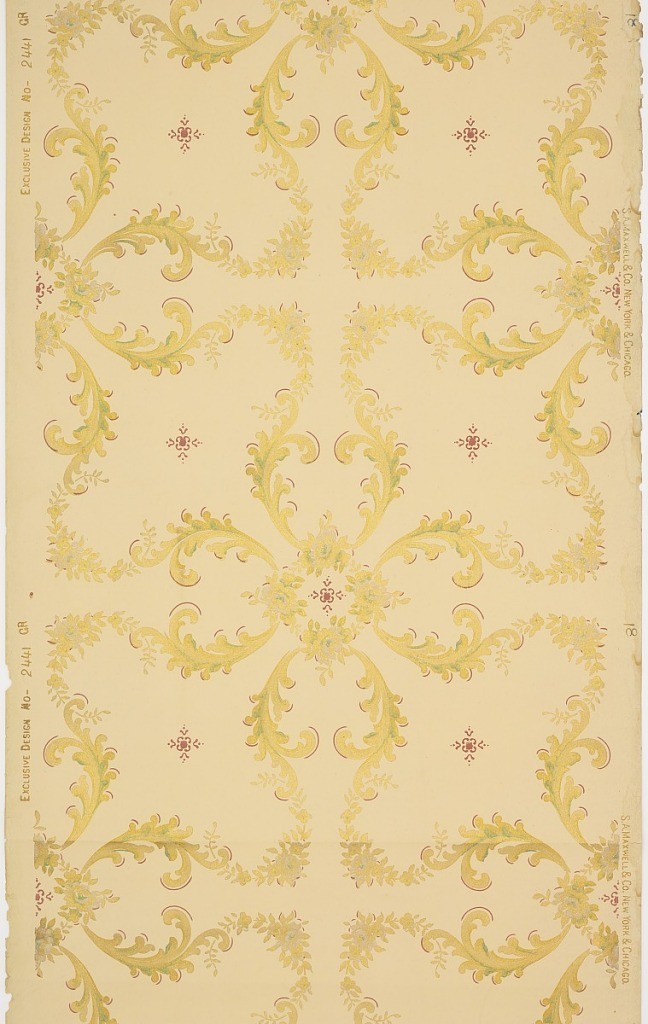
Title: Ceiling paper
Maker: Maxwell & Co., S.A., Chicago, Illinois, USA
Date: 1905–1915
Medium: Machine-printed paper, liquid mica
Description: Acanthus scrolls form quatrefoil shapes, with small red quatrefoils centered in the adjacent ogival shapes. Printed in metallic gold, red, and green on tan ground.